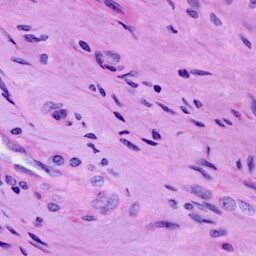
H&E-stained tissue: Cervix